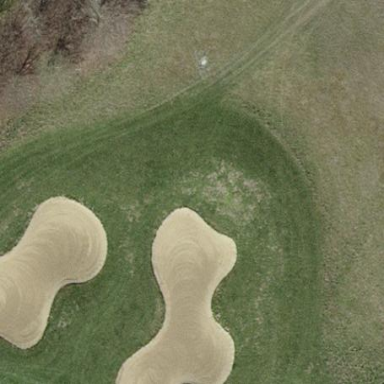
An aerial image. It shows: Golf bunker filled with natural sand.